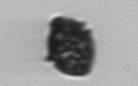
Label: Kryptoperidinium_triquetrum